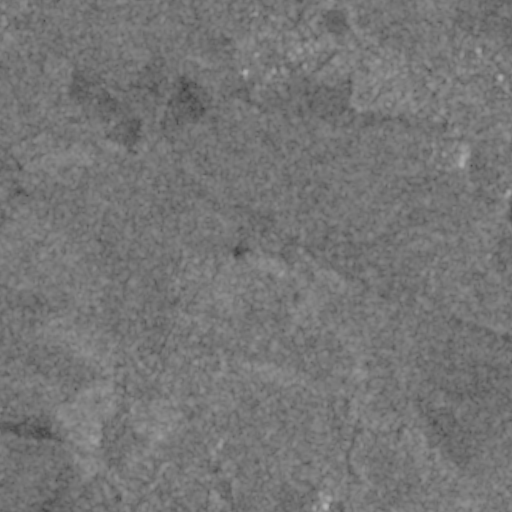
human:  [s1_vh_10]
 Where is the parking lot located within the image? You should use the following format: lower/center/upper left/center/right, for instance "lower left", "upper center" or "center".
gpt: The parking lot is located in the upper right of the image.
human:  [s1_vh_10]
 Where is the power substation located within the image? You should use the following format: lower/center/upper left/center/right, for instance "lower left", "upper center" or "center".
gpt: The power substation is located in the center right of the image.
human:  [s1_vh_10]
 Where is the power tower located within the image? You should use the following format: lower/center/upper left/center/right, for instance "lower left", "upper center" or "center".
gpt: The power tower is located in the upper right of the image.
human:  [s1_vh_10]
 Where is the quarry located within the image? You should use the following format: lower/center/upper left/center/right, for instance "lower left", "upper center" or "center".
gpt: There is no quarry in the image.

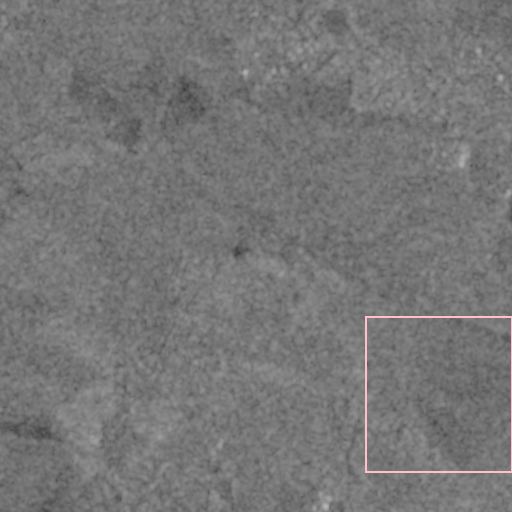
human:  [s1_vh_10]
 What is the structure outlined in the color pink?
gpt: The structure outlined in pink is a crop field.
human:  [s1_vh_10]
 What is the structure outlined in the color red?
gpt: There is no red outline.